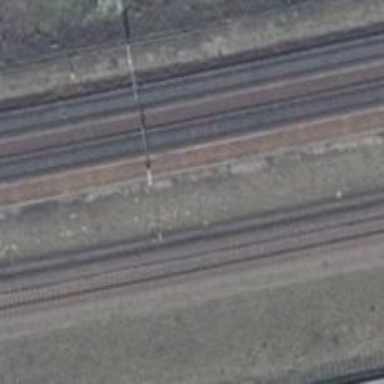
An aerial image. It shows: Railway milestone with catenary mast.